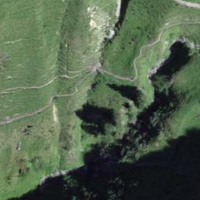
EUNIS habitat code: 23
Species observed at this site:
Pimpinella major